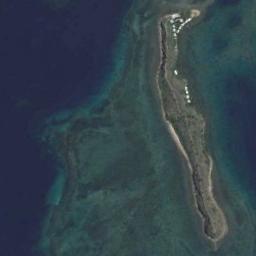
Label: island